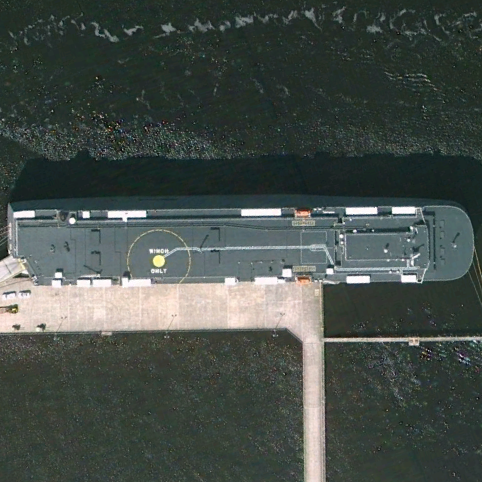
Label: civil